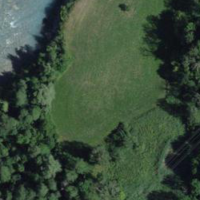
EUNIS habitat code: 23
Species observed at this site:
Gryllus campestris